Question: I need to implement the tab widget with icon in this screen shot.

Can anyone please explain how it needs to be implemented using fragments. If we click the image icon it should display listview.
Thanks.
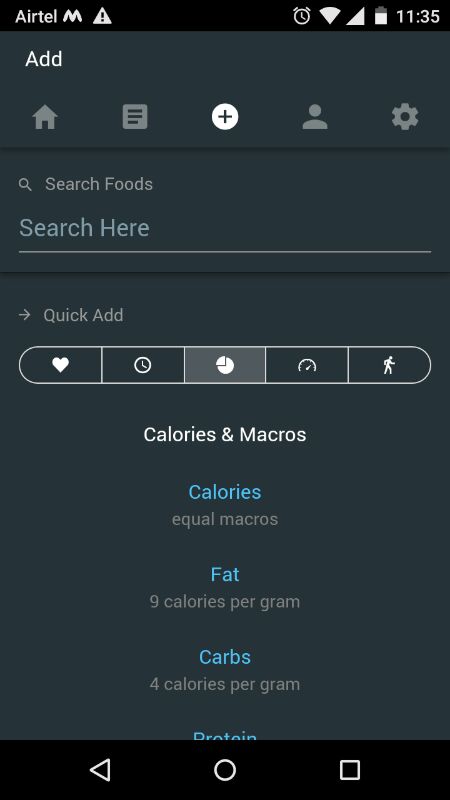
Answer: Use 'TabLayout' to do that.
xml:
'''
<android.support.design.widget.TabLayout
android:id="@+id/tabLayout"
android:layout_width="match_parent"
android:layout_height="wrap_content"
android:layout_alignParentBottom="true"
android:minHeight="100dp"
app:tabGravity="fill"
app:tabMode="fixed"
app:theme="@style/ThemeOverlay.AppCompat.Dark.ActionBar" />
'''
code:
'''
tabLayout.addTab(tabLayout.newTab().setIcon(...));
tabLayout.setOnTabSelectedListener(new TabLayout.OnTabSelectedListener() {
@Override
public void onTabSelected(TabLayout.Tab tab) {
switch (tabLayout.getSelectedTabPosition()) {
case 0:
//do what you want when tab 0 is selected
break;
case 1:
//do what you want when tab 1 is selected
break;
case 2:
//do what you want when tab 2 is selected
break;
default:
break;
}
}
@Override
public void onTabUnselected(TabLayout.Tab tab) {
}
@Override
public void onTabReselected(TabLayout.Tab tab) {
}
});
'''